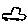
Label: car